Question: We just made a re-design of the company I work with of the <URL> these are to share the site and 3 buttons at the end of the post next to "" to share the article.
When clicking the "" button the snippet plug-in is not using the metadata of the site like the title and description:

And in the <URL> it says that's all I need, because I'm using the , but when I test it this is the result, which is not using the information set in the metadata:
<URL>
And the last thing I'm totally lost is when testing with the rich-snippets tool everything looks fine:
<URL>
Any idea how to fix the snippet? Thanks in advance.
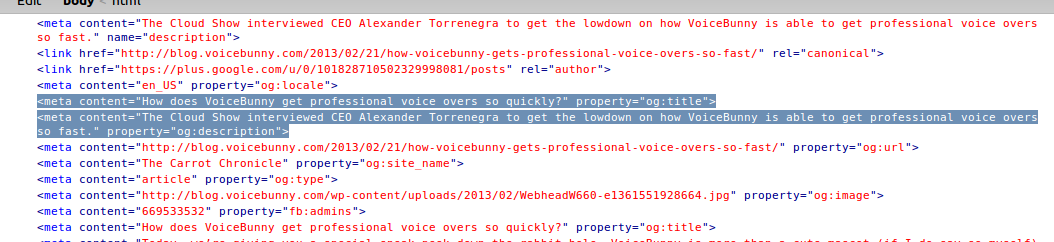
Answer: To clearly document an apparent solution:
Putting a data-href tag as part of the that explicitly points to the page would make it clear where the metadata should be pulled from. Although there are other ways it can get this data (the cannonical link, for example), making it explicit as part of the button is best.